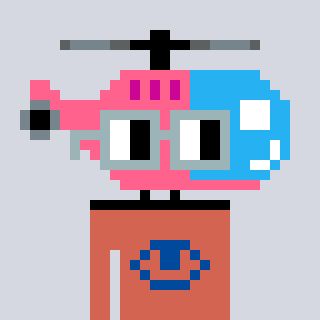
a pixel art character with square dark gray glasses, a helicopter-shaped head and a peachy-colored body on a cool background